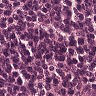
Metastatic tissue present: no